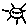
Label: sun